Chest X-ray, PA view. Patient: 58 years old, sex M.
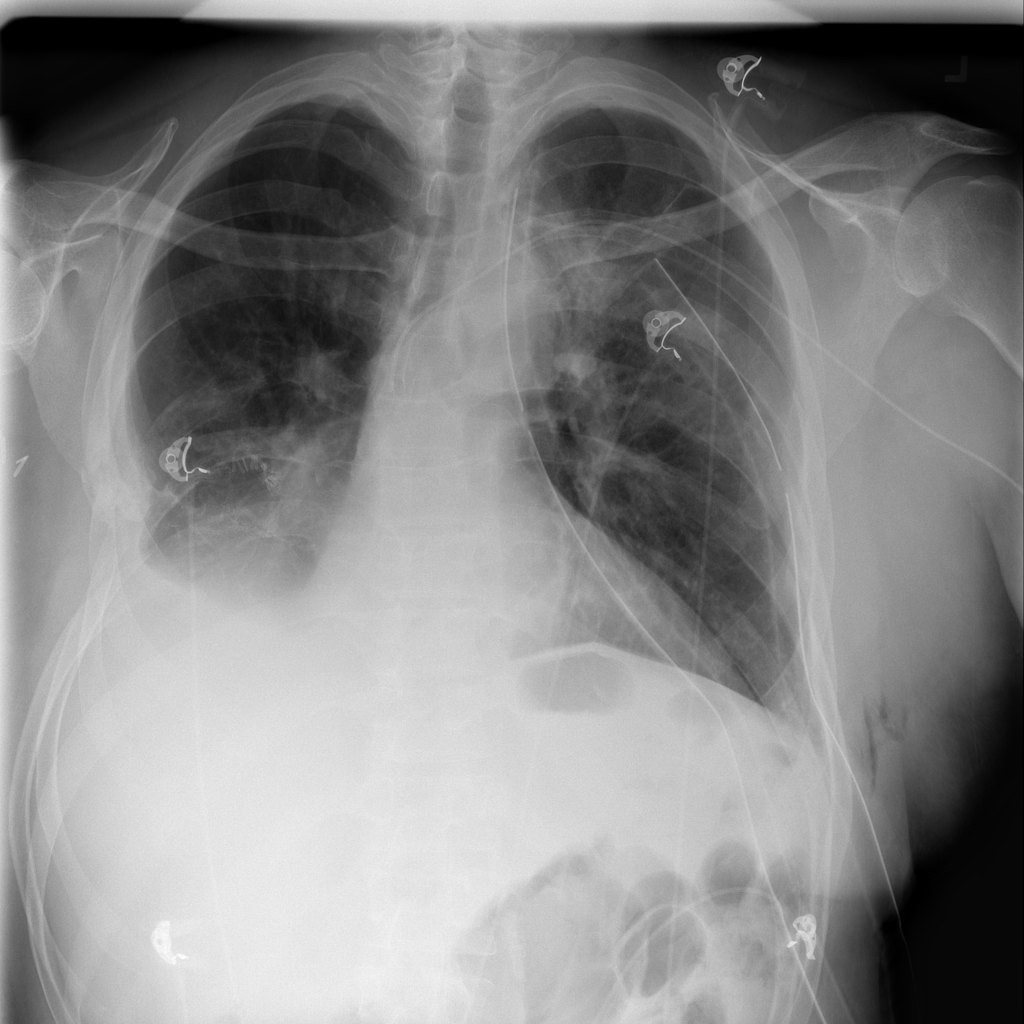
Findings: Effusion